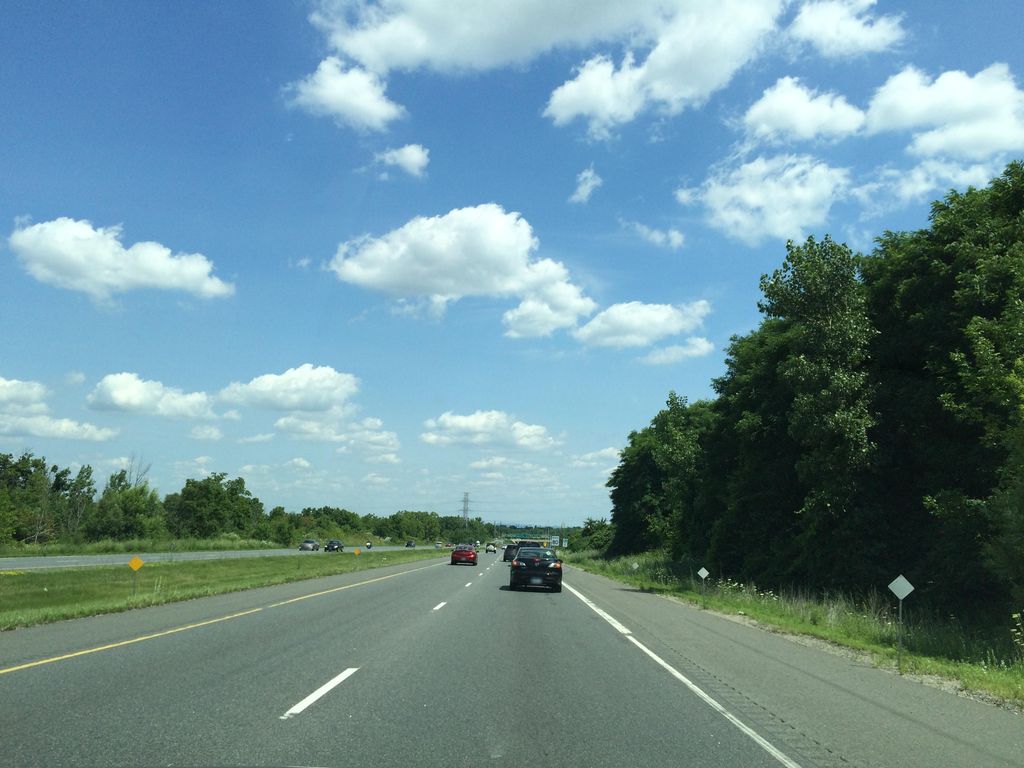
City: hamilton